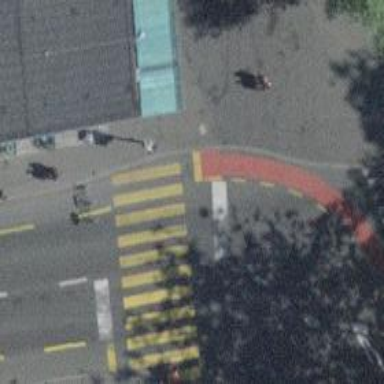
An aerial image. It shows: Traffic signal crossing.